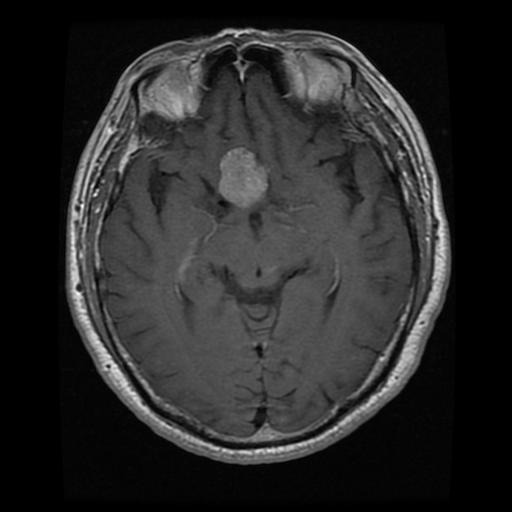
Label: pituitary